Question: I have a form with several text fields. I want to change a span tag when I write something in the field. Like this:

Any ideas?
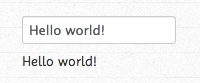
Answer: You can use 'keyup' and then replace the 'span' content with the 'textbox' value.
'''
<input id="test" type="text" />
<span id="content"></span>
$("#test").keyup(function() {
$("#content").html($("#test").val());
});
'''
<URL>
Edit:
You can also use '$(this).val()' as 'pXL' has suggested.
'''
$("#test").keyup(function() {
var val = $(this).val();
$("#content").html(val);
});
'''